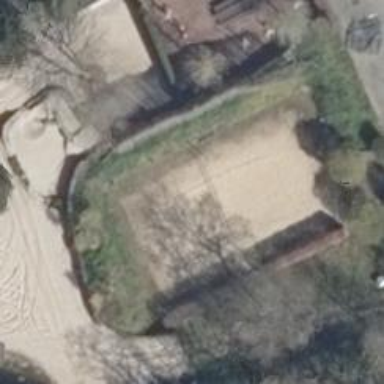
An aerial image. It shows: Tennis court on the leisure land pitch.